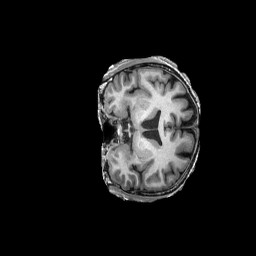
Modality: T1w
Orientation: coronal
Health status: ill
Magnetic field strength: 3 T